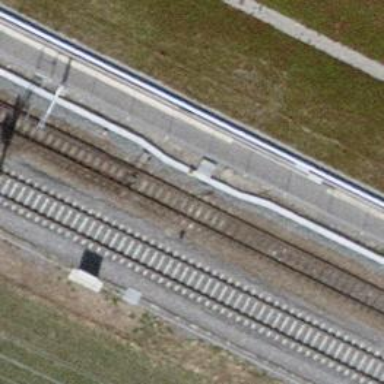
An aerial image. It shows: Railway switch.